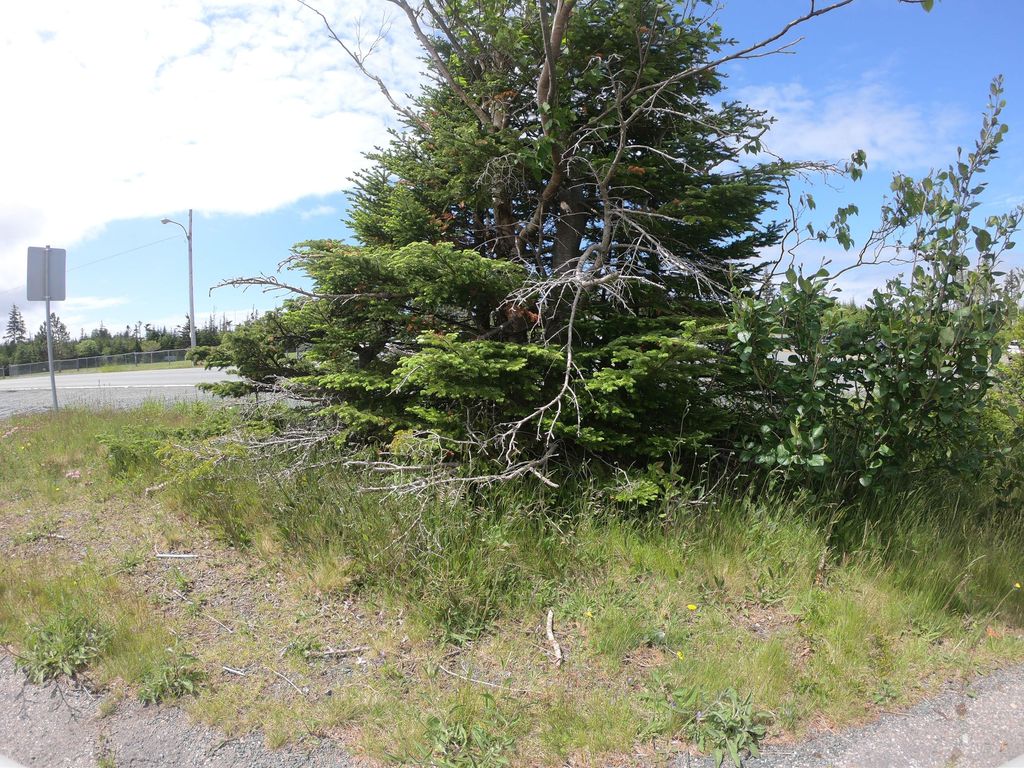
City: st_johns